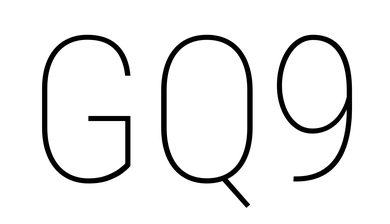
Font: Roboto_Condensed_Thin